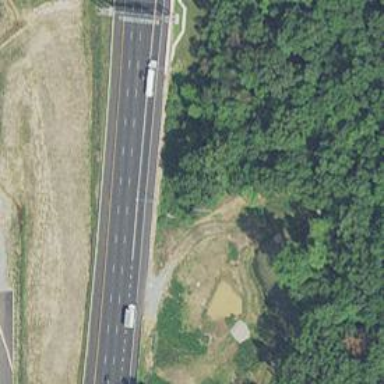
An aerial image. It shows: Motorway junction.